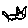
Label: cat